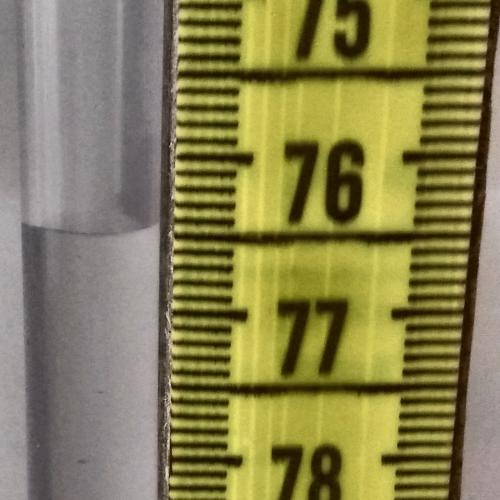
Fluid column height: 76.5 cm